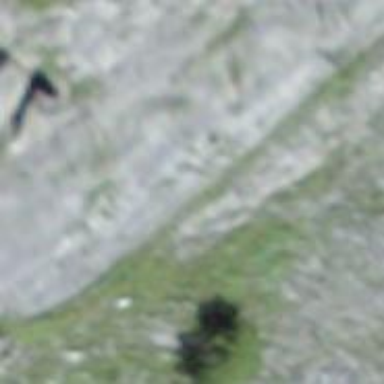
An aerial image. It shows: Natural cliff.